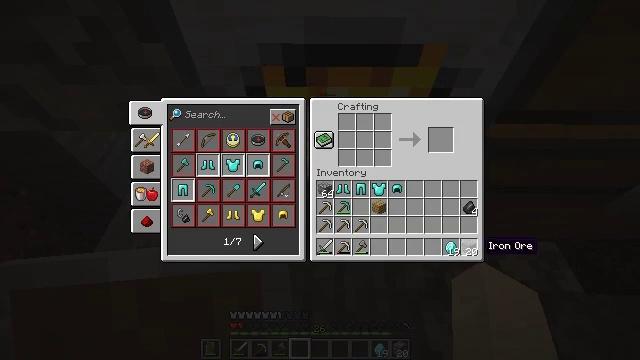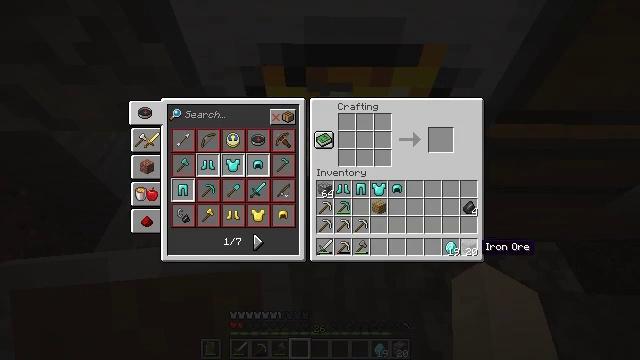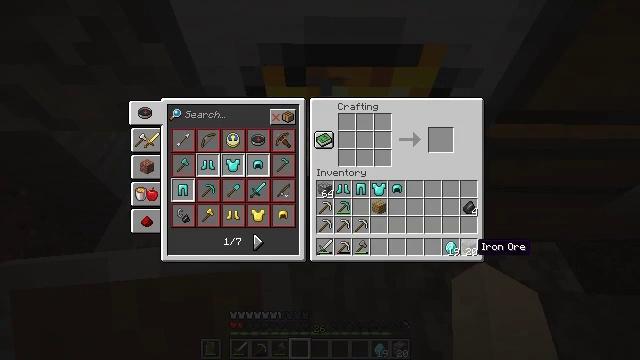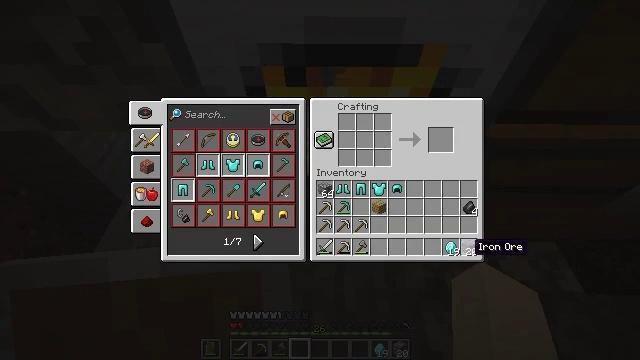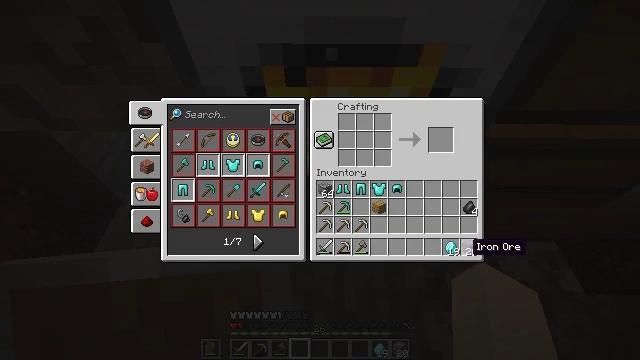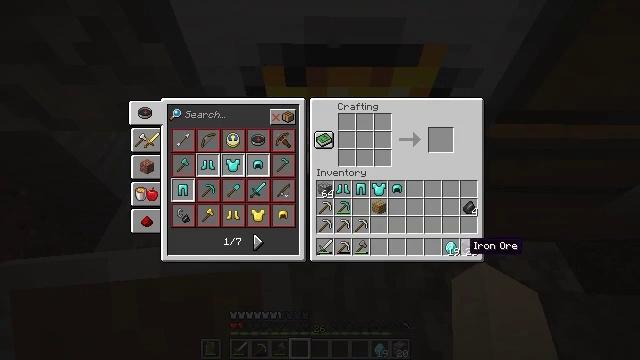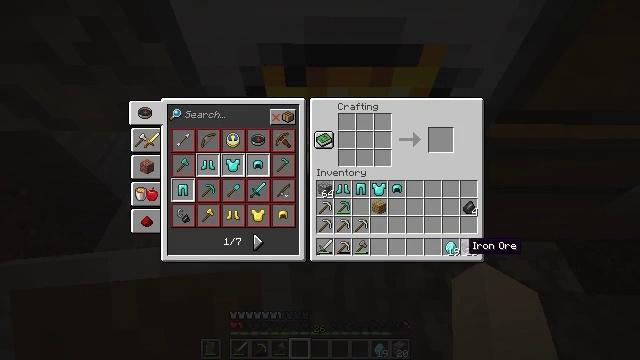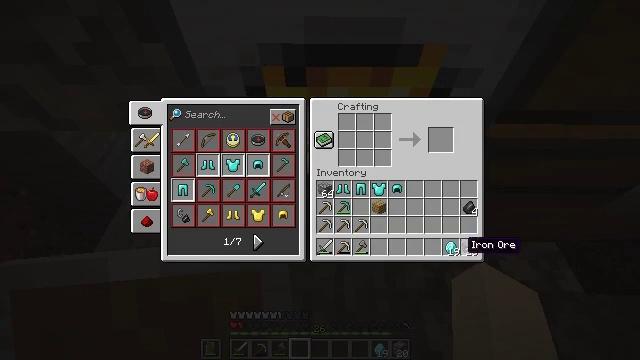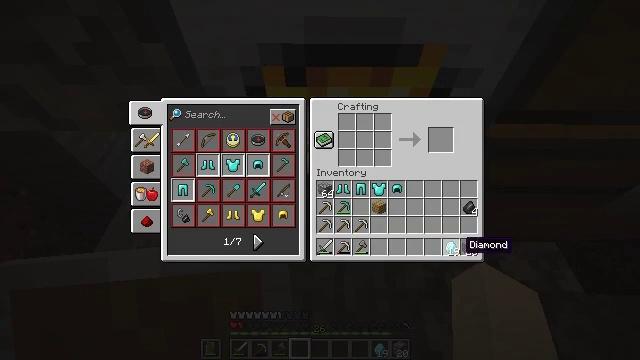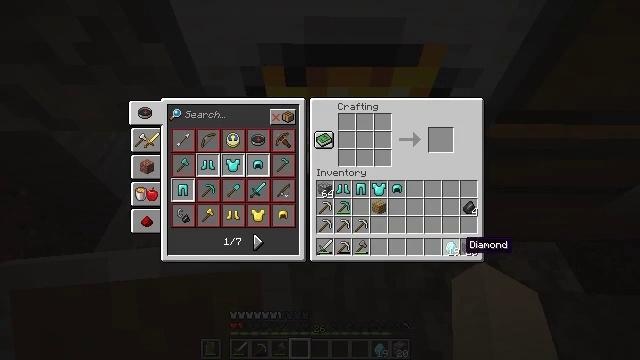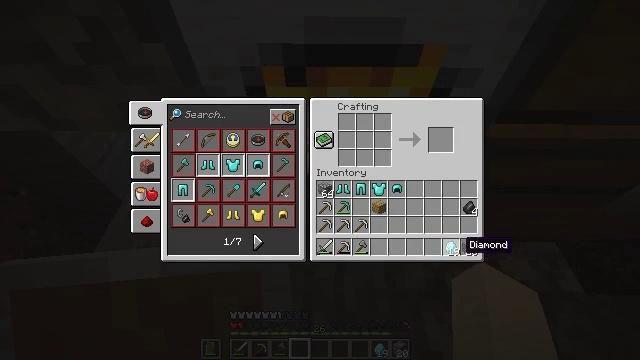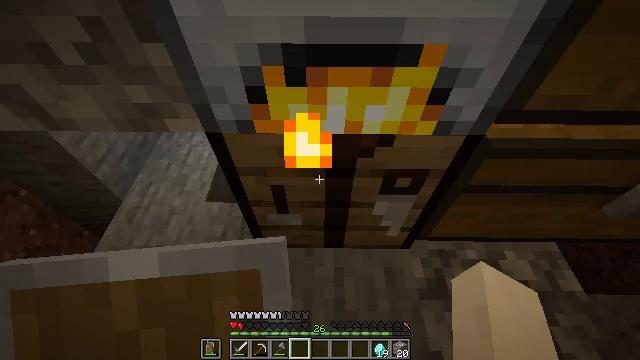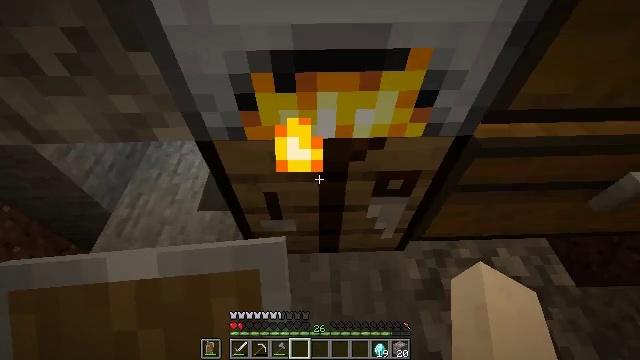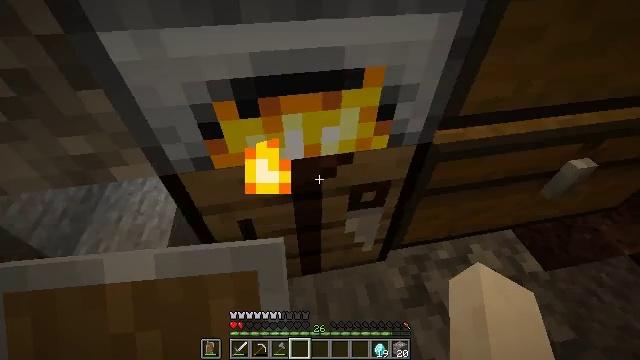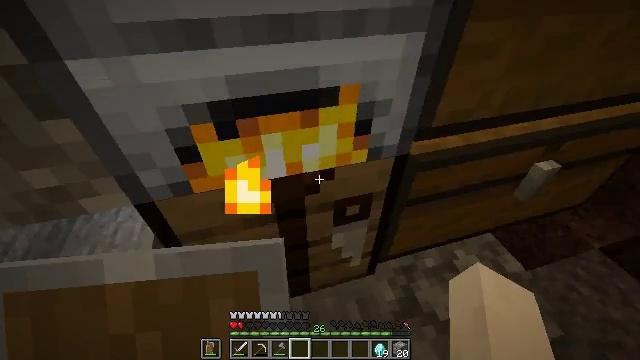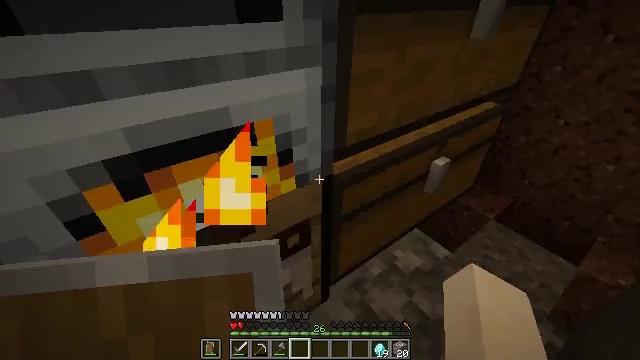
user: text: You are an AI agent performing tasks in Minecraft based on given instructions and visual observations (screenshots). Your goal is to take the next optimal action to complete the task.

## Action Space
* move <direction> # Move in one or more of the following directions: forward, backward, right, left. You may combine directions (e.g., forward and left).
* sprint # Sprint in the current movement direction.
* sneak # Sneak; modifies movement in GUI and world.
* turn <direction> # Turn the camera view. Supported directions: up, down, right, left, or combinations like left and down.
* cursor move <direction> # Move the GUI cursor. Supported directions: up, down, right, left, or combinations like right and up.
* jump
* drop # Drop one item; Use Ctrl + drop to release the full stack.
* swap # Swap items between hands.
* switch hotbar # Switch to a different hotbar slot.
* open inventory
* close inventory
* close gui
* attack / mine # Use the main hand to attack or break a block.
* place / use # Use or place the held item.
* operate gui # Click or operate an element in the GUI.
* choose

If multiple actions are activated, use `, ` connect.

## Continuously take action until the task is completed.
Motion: motion action
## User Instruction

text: Use the crafting table to get a cobblestone wall.
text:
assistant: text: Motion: no_op
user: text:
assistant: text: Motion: no_op
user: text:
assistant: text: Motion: no_op
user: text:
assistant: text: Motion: no_op
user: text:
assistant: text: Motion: no_op
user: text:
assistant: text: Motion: no_op
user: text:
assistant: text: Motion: no_op
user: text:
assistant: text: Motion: no_op
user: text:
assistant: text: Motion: no_op
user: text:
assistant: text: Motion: no_op
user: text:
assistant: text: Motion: open inventory
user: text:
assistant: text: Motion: turn right and up, open inventory
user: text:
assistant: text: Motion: turn right and up, open inventory
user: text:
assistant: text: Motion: turn right and up
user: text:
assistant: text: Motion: turn right and up
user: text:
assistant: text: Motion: turn right and up
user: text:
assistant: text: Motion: turn right and up
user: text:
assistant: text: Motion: no_op
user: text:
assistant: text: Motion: no_op
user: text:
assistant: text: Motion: use / place
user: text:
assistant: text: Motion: use / place
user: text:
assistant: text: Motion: use / place
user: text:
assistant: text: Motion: use / place
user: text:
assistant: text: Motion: no_op
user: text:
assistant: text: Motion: turn down
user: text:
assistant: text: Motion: no_op
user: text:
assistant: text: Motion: turn right and down
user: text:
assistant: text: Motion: turn right and down
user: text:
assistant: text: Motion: turn right and down
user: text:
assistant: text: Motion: turn right and down